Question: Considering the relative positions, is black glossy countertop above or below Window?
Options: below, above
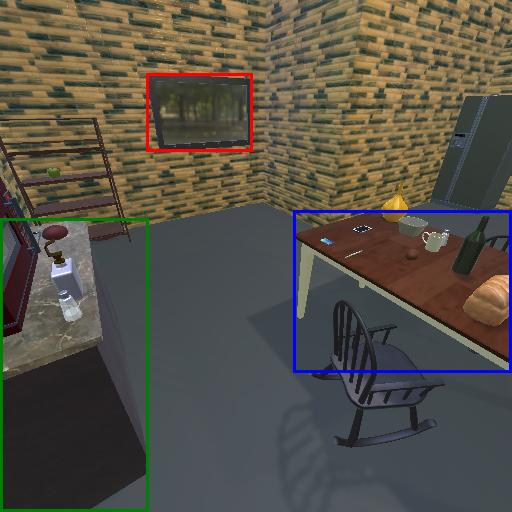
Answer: below